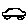
Label: car